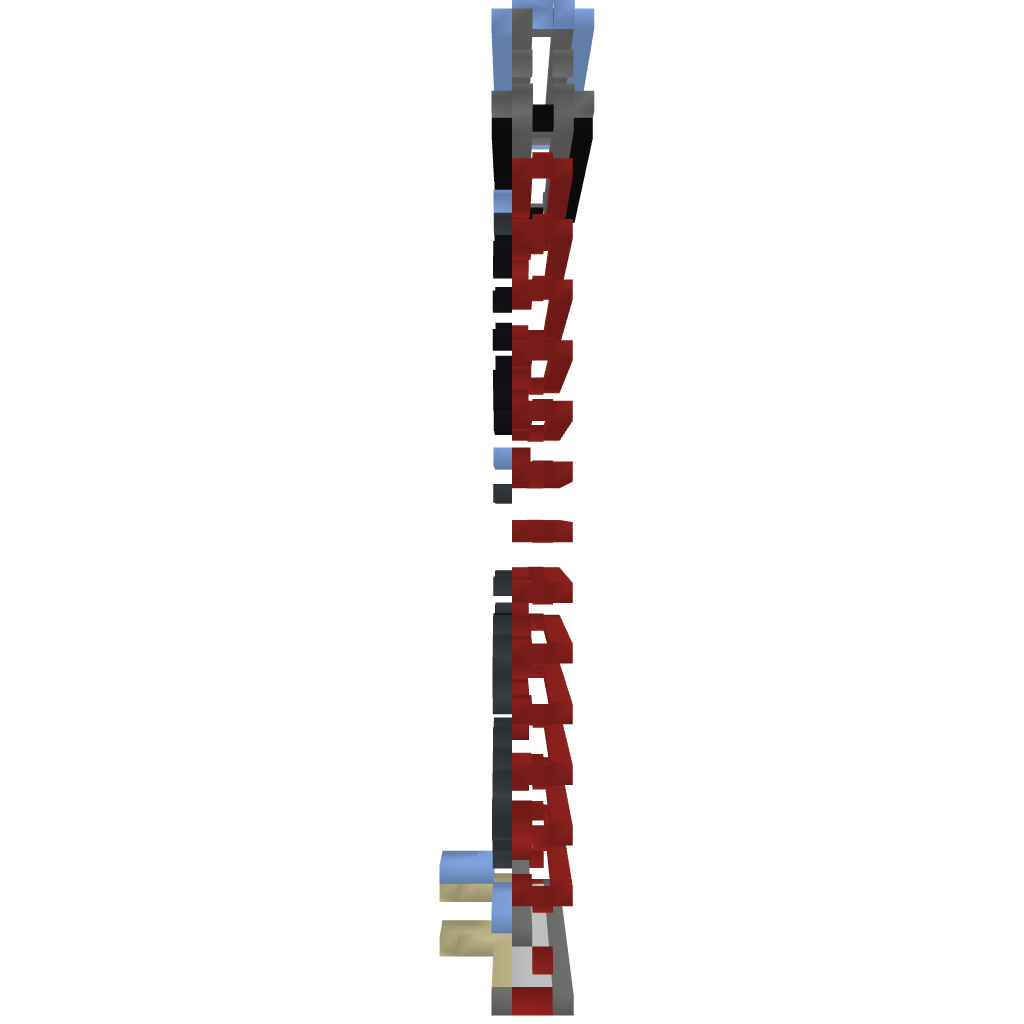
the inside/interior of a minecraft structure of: Enderman farm